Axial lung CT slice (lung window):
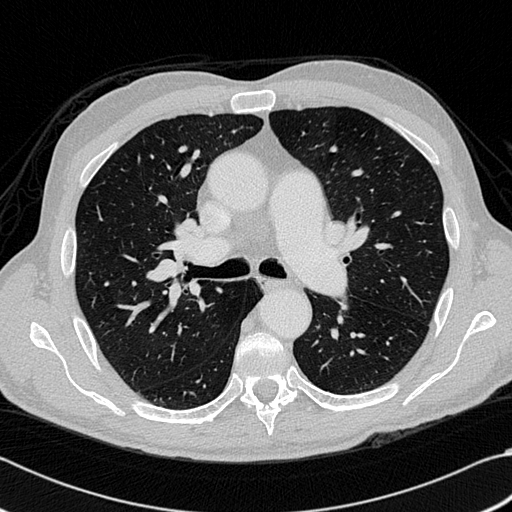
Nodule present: no